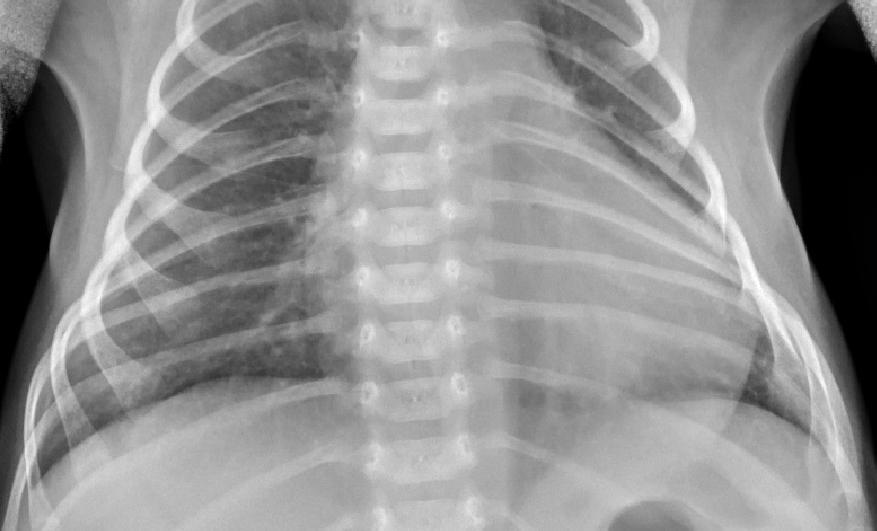
Diagnosis: PNEUMONIA